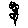
Label: flower